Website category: game
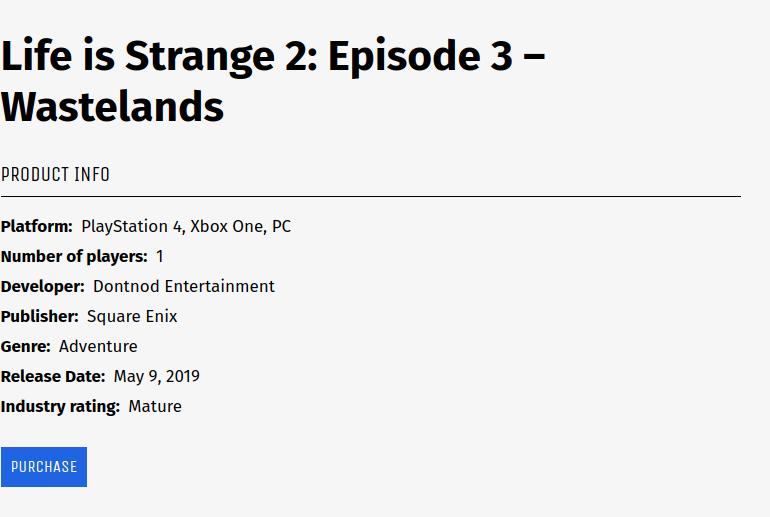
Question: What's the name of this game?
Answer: Life is Strange 2: Episode 3 Wastelands

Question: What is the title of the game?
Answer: Life is Strange 2: Episode 3 Wastelands

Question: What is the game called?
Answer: Life is Strange 2: Episode 3 Wastelands

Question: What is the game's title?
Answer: Life is Strange 2: Episode 3 Wastelands

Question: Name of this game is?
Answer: Life is Strange 2: Episode 3 Wastelands

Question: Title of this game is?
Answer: Life is Strange 2: Episode 3 Wastelands

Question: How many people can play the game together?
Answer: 1

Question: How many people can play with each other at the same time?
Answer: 1

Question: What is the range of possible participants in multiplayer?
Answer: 1

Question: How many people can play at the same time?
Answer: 1

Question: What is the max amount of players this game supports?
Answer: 1

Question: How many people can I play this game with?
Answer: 1

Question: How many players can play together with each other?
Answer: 1

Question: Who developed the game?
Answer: Dontnod Entertainment

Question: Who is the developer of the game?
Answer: Dontnod Entertainment

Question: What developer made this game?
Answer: Dontnod Entertainment

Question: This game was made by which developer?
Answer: Dontnod Entertainment

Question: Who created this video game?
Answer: Dontnod Entertainment

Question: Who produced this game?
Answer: Dontnod Entertainment

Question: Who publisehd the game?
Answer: Square Enix

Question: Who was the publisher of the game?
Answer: Square Enix

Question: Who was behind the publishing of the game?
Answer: Square Enix

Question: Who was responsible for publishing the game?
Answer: Square Enix

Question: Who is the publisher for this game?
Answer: Square Enix

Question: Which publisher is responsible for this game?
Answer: Square Enix

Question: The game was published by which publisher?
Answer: Square Enix

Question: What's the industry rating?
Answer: Mature

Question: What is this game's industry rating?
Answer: Mature

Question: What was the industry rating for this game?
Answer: Mature

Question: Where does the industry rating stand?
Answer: Mature

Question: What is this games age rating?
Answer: Mature

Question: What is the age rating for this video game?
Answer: Mature

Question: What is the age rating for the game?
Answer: Mature

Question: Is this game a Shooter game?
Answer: no

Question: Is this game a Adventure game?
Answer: yes

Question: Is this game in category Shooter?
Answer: no

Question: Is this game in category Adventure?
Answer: yes

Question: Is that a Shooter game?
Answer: no

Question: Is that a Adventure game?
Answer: yes

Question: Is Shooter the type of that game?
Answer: no

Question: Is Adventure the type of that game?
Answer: yes

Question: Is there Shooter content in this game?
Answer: no

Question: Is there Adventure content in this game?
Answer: yes

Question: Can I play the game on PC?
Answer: yes

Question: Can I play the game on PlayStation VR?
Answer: no

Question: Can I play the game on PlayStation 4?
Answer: yes

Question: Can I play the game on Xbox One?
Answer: yes

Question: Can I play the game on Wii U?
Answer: no

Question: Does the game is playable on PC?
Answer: yes

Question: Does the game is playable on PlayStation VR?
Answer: no

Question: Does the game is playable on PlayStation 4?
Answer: yes

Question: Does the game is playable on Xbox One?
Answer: yes

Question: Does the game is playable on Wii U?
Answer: no

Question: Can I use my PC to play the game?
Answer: yes

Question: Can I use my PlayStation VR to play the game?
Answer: no

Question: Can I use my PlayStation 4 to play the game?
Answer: yes

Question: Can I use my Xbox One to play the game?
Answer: yes

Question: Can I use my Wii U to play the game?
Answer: no

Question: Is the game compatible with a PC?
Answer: yes

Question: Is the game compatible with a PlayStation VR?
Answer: no

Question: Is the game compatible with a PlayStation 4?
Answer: yes

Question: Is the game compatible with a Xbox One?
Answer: yes

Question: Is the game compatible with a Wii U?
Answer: no